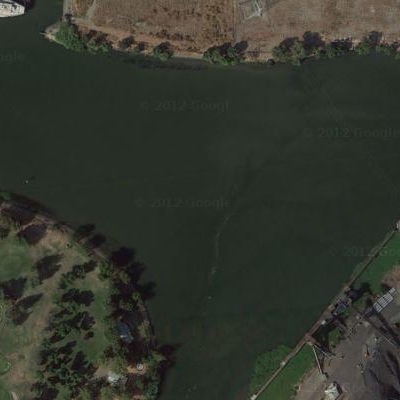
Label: RiverLake